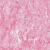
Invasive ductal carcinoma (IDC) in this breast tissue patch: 0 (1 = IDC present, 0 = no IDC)